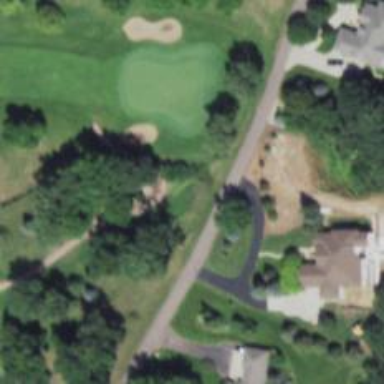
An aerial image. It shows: Golf tee.